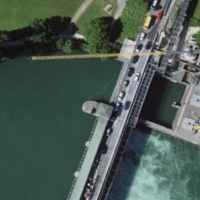
EUNIS habitat code: 15
Species observed at this site:
Corvus corone
Alcedo atthis
Aegithalos caudatus
Sylvia atricapilla
Larus michahellis
Cygnus olor
Erithacus rubecula
Phoenicurus ochruros
Certhia familiaris
Phoenicurus phoenicurus
Corvus corax
Cyanistes caeruleus
Sturnus vulgaris
Chloris chloris
Troglodytes troglodytes
Corvus frugilegus
Aix sponsa
Passer domesticus
Passer montanus
Turdus merula
Tachymarptis melba
Mareca strepera
Hirundo rustica
Milvus migrans
Milvus milvus
Mergus merganser
Phylloscopus trochilus
Motacilla alba
Delichon urbicum
Certhia brachydactyla
Tachybaptus ruficollis
Podiceps cristatus
Actitis hypoleucos
Fulica atra
Anas crecca
Emberiza citrinella
Dendrocopos major
Buteo buteo
Chroicocephalus ridibundus
Muscicapa striata
Phylloscopus collybita
Gallinula chloropus
Pica pica
Garrulus glandarius
Columba livia
Falco tinnunculus
Picus viridis
Acrocephalus scirpaceus
Ficedula hypoleuca
Motacilla cinerea
Anas platyrhynchos
Alopochen aegyptiaca
Aythya ferina
Acrocephalus palustris
Streptopelia decaocto
Fringilla coelebs
Coloeus monedula
Carduelis carduelis
Columba palumbus
Phalacrocorax carbo
Parus major